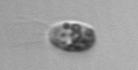
Label: Amoeba